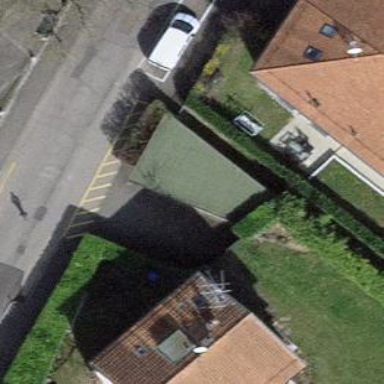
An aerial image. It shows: View of roof of building.